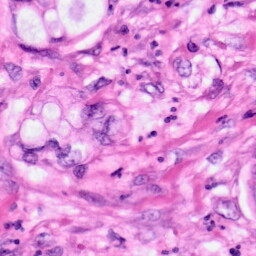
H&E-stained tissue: Pancreatic